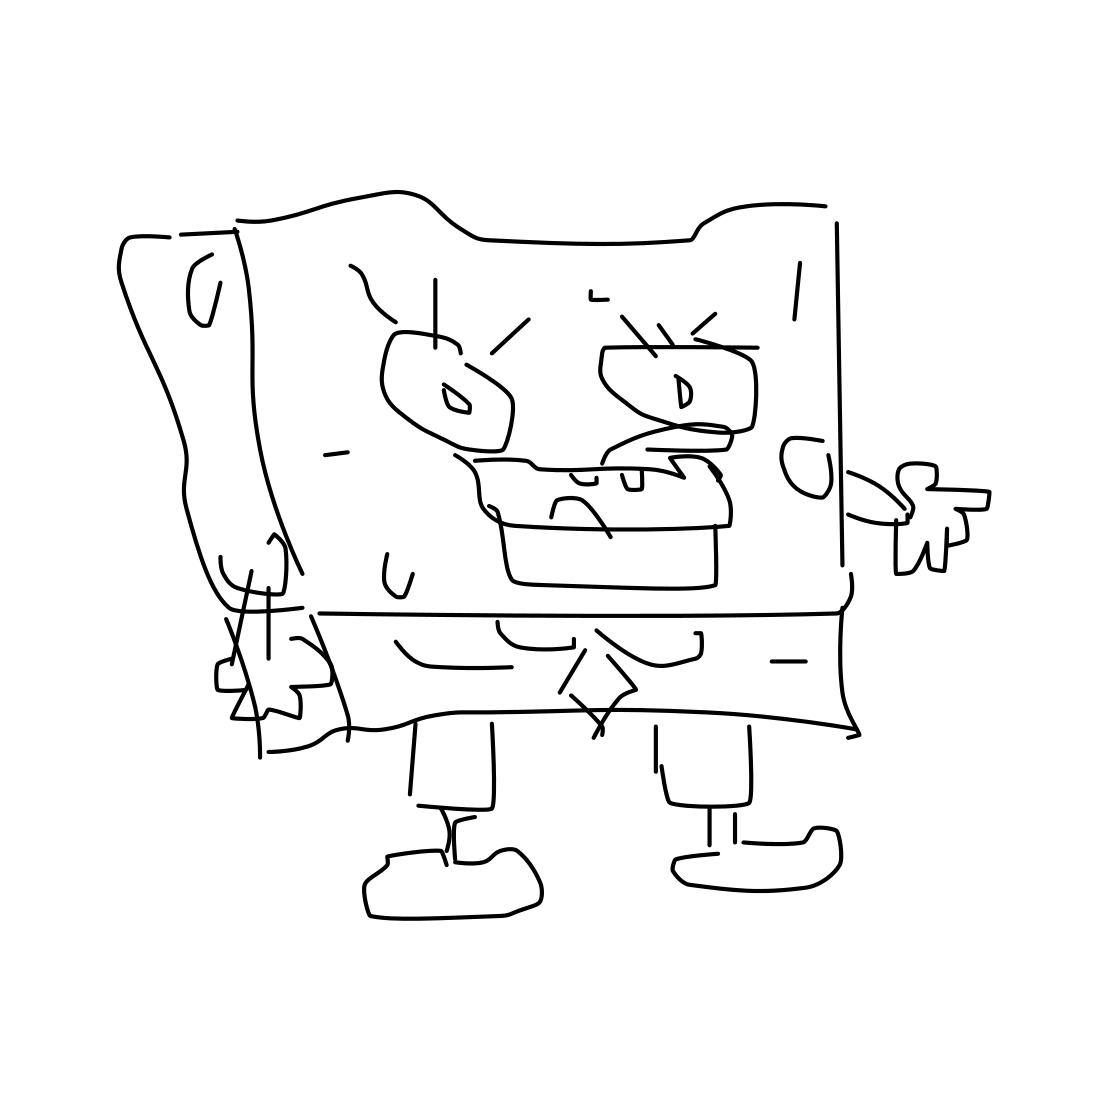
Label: sponge bob